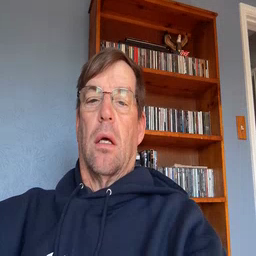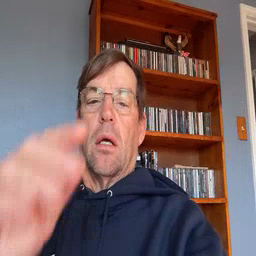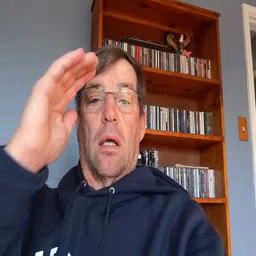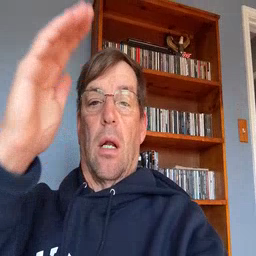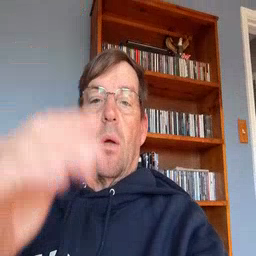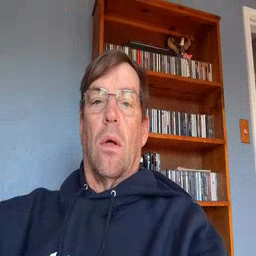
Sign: hello